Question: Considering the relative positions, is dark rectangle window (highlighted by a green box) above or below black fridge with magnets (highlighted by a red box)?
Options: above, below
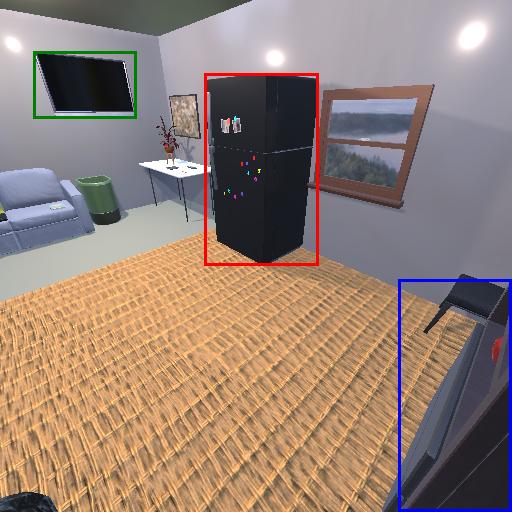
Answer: above